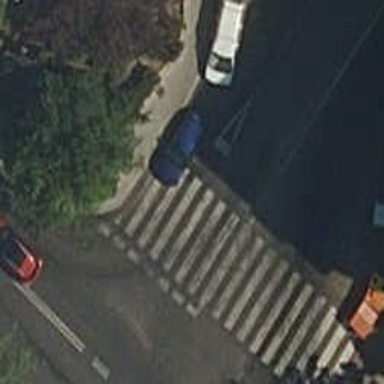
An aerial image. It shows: Road with "give way" sign.